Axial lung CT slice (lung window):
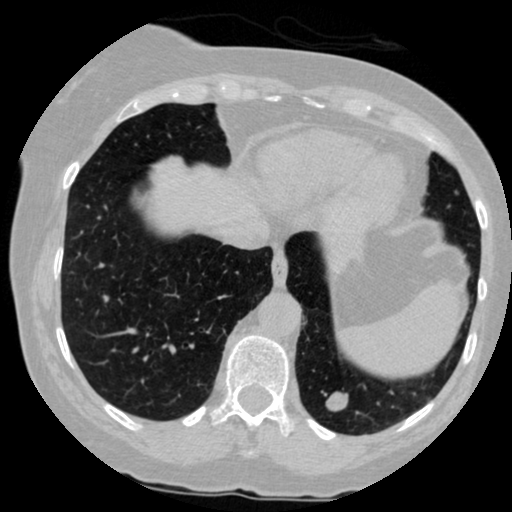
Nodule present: yes
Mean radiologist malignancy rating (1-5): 3.75